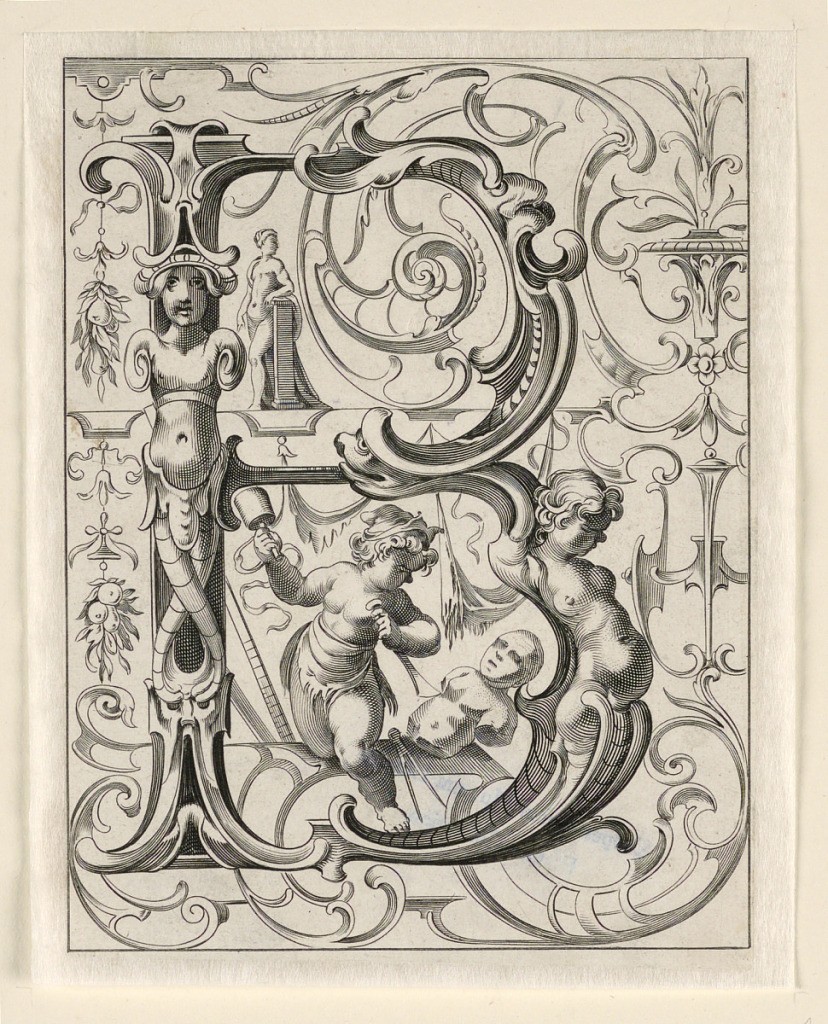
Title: Panel with the Letter "B" from the "Newes ABC Büechlein"
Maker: Lukas Kilian, German, 1579 – 1637
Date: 1627
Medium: Engraving on off-white laid paper
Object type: Print
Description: Two caryatids form the vertical column and lower curvature of the B, with various attributes of sculpture and trophies throughout.